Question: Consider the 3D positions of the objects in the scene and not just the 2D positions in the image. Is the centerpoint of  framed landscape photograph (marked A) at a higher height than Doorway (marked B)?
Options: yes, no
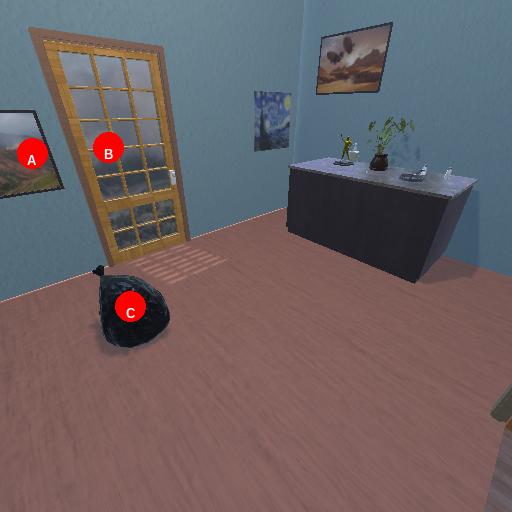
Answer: yes